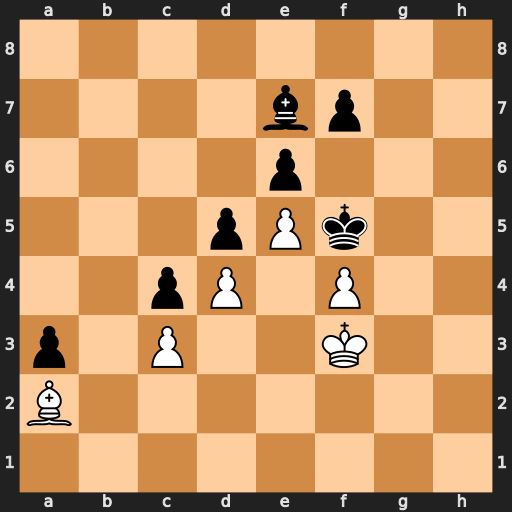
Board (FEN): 8/4bp2/4p3/3pPk2/2pP1P2/p1P2K2/B7/8
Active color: w
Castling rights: -
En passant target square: -
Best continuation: Bb1#